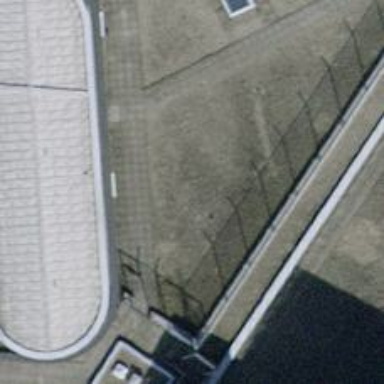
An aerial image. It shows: Police facility.